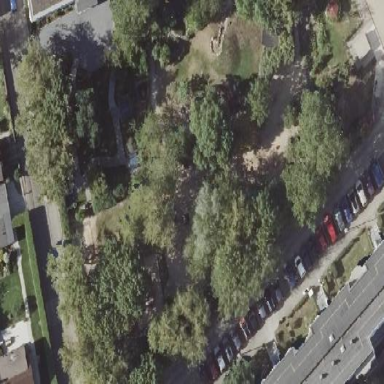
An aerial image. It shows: Street-side parking area.